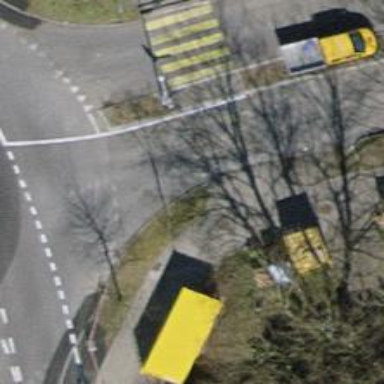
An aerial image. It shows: Marked road crossing.